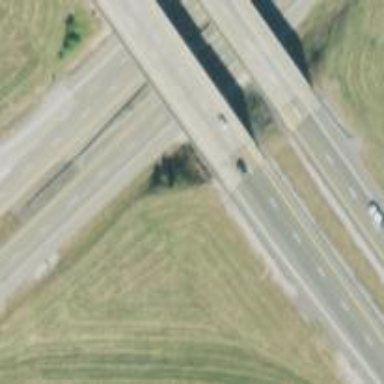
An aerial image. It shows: Bridge on trunk highway which is also expressway with dual carriageway.